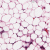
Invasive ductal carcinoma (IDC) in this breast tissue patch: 0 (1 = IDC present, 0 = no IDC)